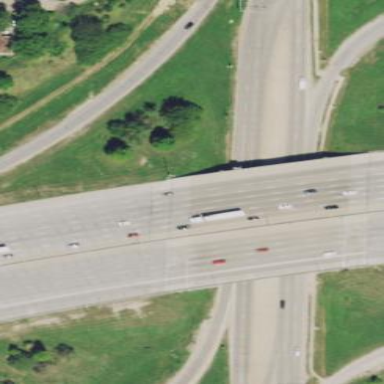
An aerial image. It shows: Concrete bridge.